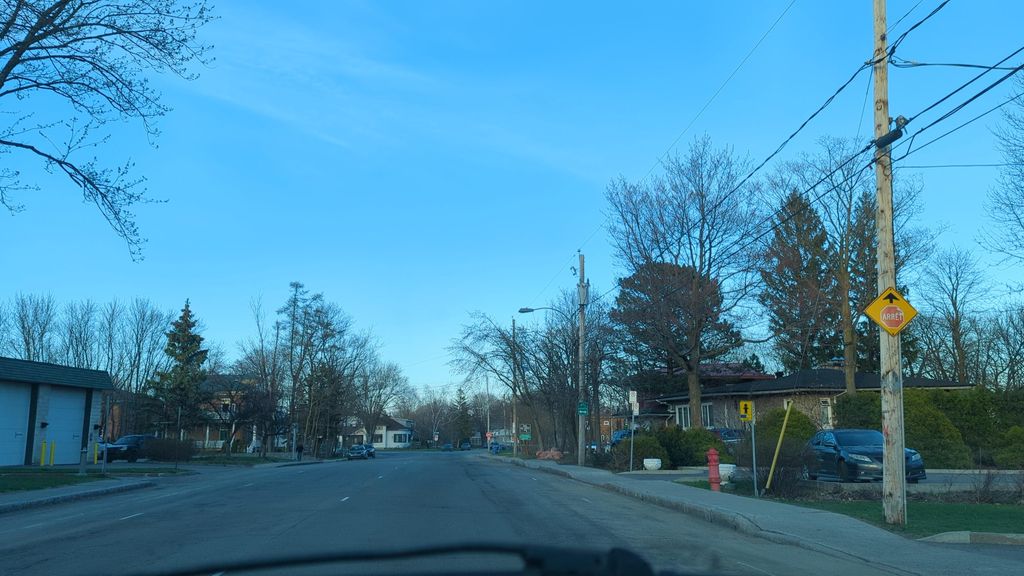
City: quebec_city